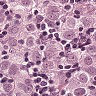
Metastatic tissue present: yes